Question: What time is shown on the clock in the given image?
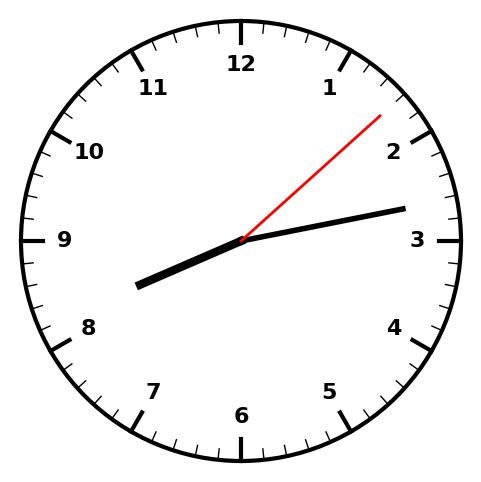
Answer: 08:13:08